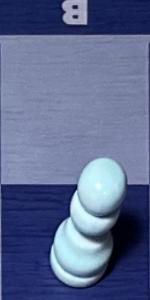
Label: Pawn_White